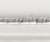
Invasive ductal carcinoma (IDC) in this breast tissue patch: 0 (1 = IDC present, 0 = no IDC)